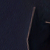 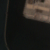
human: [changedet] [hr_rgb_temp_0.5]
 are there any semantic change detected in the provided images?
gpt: New artificial island is present in the sea on the right.